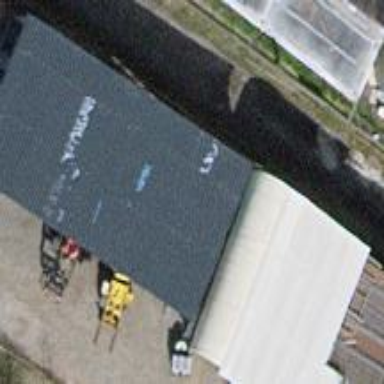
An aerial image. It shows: Shed building.